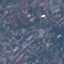
Label: Residential